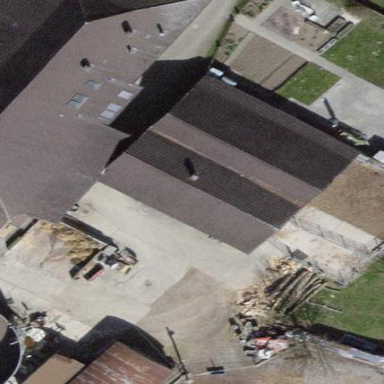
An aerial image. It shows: Farmyard area.